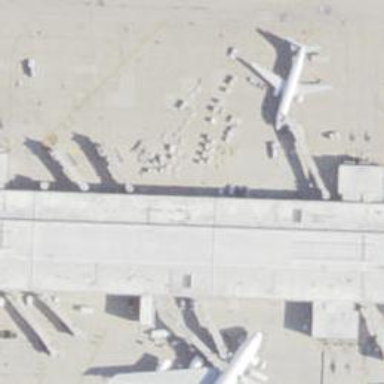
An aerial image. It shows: Airport gate.